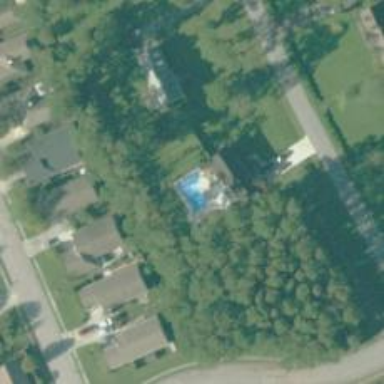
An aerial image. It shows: Swimming pool located in leisure land.